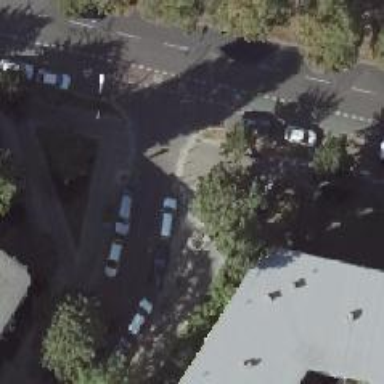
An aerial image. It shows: Unmarked crossing on footway.